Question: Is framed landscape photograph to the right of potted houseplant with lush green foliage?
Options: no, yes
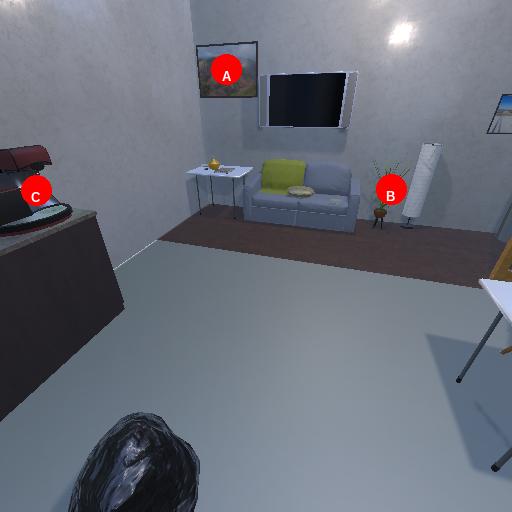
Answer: no